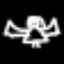
Label: angel